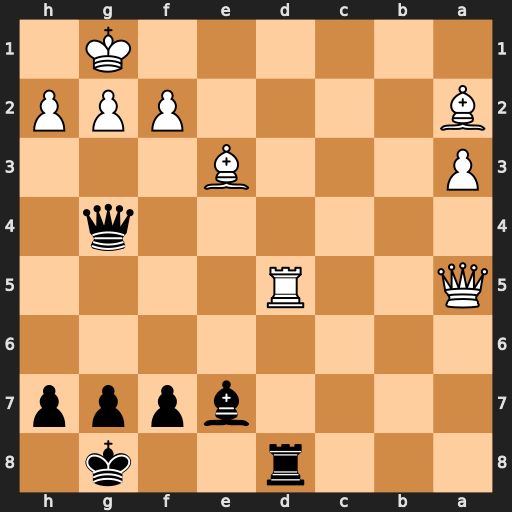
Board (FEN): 3r2k1/4bppp/8/Q2R4/6q1/P3B3/B4PPP/6K1
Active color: b
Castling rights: -
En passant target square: -
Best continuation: Qd1+ Rxd1 Rxd1+ Qe1 Rxe1#